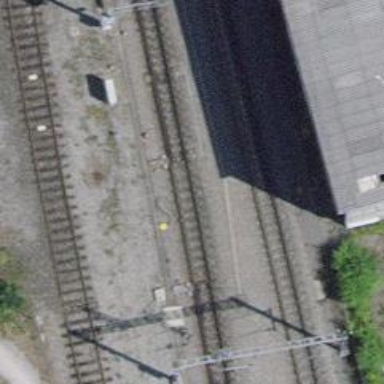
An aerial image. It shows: Narrow-gauge railway track electrified by contact line.